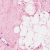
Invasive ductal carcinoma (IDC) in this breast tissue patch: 0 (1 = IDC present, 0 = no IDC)